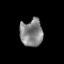
Tissue: prostate
Cell type: T cells
Senescence score: 0.3153
Nuclear area (px): 609
Mean DAPI intensity: 130.315